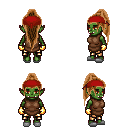
a pixel art fantasy rpg character, female body template, orc, green skin, brown tunic, gold greaves, brown extra-long topknot hairstyle, red bandana, gold gloves, white slippers, four views (front, back, left, right), 2x2 character sprite sheet, small pixel art, hard edges, no anti-aliasing